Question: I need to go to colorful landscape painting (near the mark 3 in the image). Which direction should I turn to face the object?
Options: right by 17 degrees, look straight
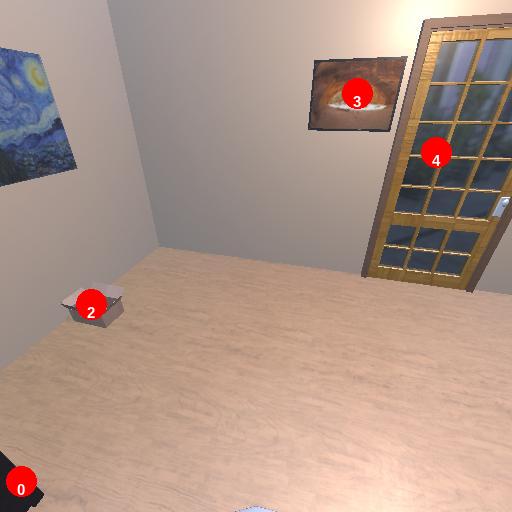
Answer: right by 17 degrees